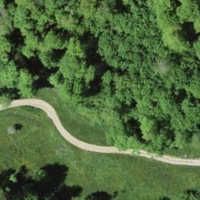
EUNIS habitat code: 44
Species observed at this site:
Mercurialis perennis